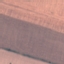
Label: AnnualCrop